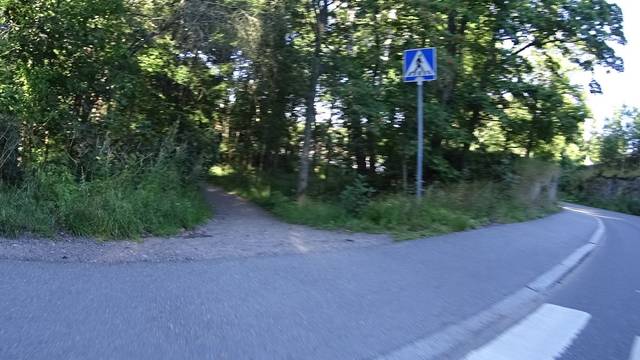
Region: Finland
Coordinates: 60.186, 24.899